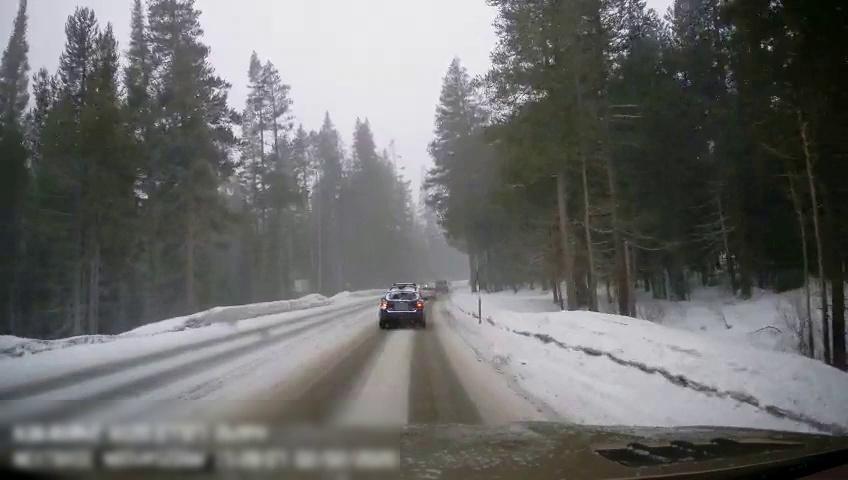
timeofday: Day
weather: Snowy
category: Drivable Space
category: Vehicles | Truck
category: Vehicles | Car
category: Vehicles | SUV